Chest X-ray:
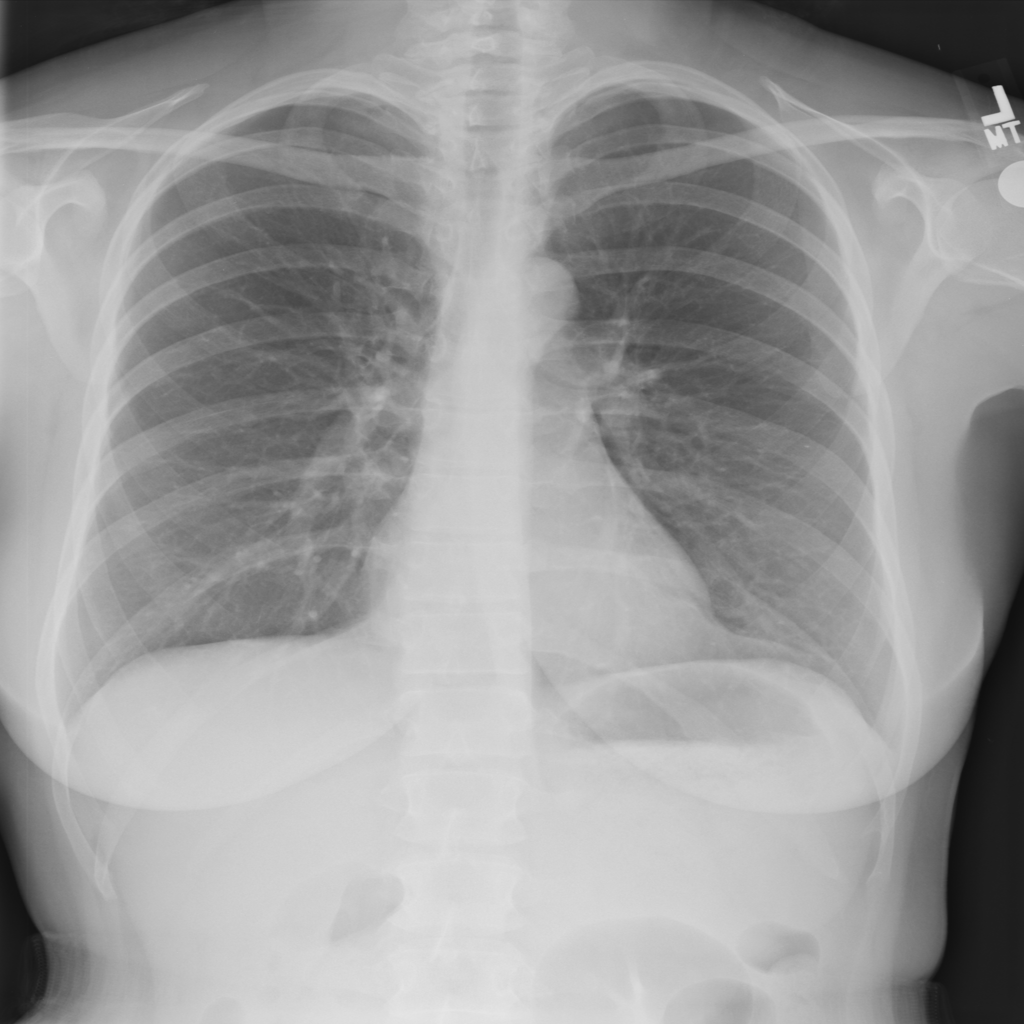
Findings: Atelectasis
No abnormal finding: no